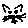
Label: cat